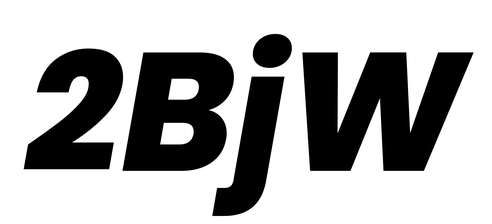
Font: Poppins-ExtraBoldItalic